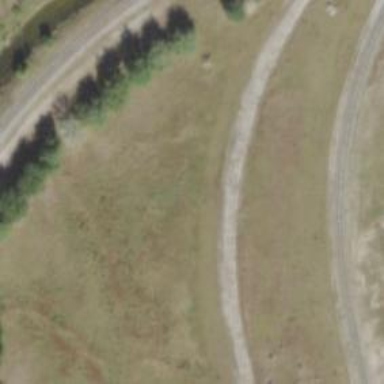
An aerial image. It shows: Railway spur service.